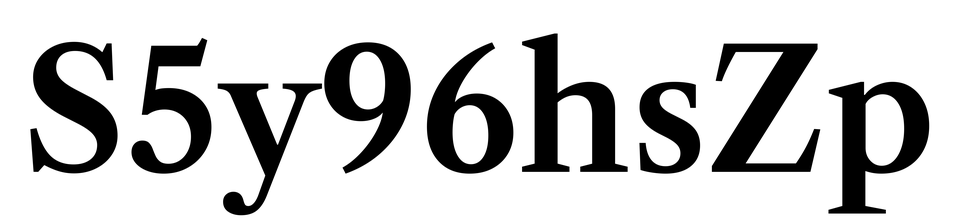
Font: LibreCaslonText_SemiBold